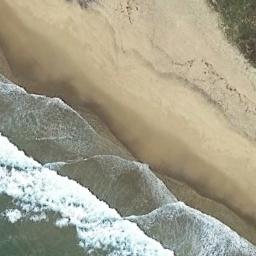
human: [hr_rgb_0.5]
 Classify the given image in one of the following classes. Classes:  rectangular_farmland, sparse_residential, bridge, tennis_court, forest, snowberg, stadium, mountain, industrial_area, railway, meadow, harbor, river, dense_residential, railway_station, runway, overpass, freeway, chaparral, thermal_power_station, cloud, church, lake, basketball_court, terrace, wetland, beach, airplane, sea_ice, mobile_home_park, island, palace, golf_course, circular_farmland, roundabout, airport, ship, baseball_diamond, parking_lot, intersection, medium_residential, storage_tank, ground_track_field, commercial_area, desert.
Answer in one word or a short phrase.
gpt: beach